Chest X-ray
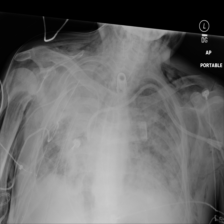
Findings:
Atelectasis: negative
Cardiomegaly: negative
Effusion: negative
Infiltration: positive
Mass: negative
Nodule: negative
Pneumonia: negative
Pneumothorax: positive
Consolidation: negative
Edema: negative
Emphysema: negative
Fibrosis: negative
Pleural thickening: negative
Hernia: negative